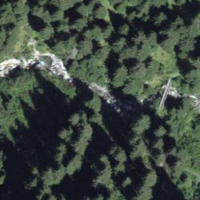
EUNIS habitat code: 43
Species observed at this site:
Petasites albus